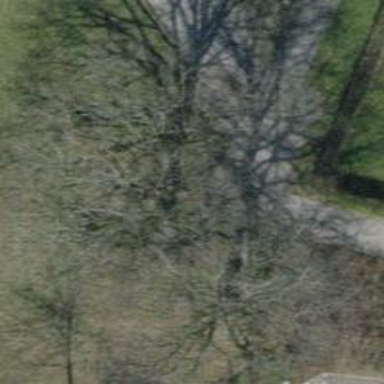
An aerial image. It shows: Urban area featuring tree as natural element.